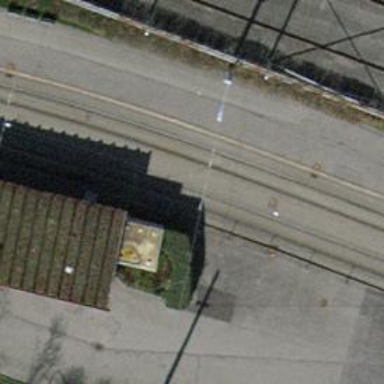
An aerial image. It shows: Tram stop with public transport connection.